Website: crate-barrel
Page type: cart
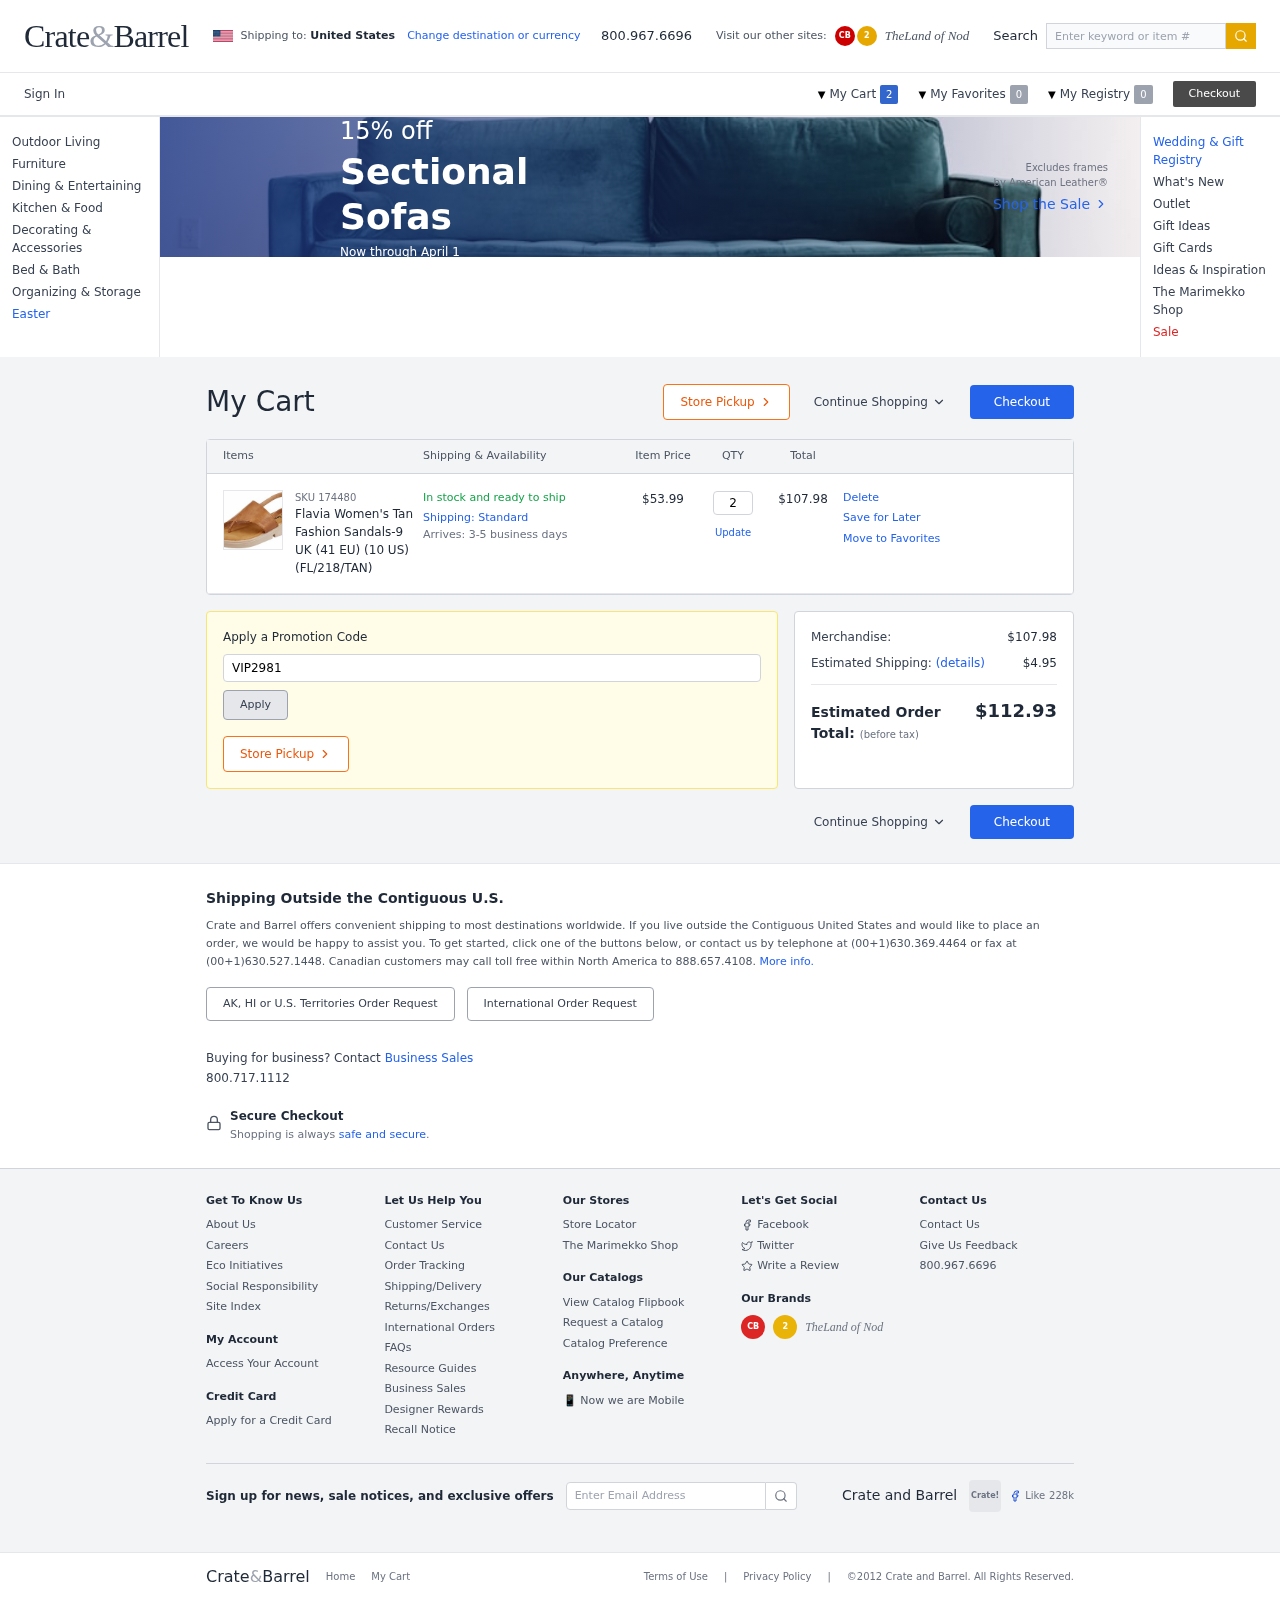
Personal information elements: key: PII_PROMO_CODE
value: VIP2981
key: PII_COUNTRY
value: United States
Product elements: key: PRODUCT1_NAME
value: Flavia Women's Tan Fashion Sandals-9 UK (41 EU) (10 US) (FL/218/TAN)
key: PRODUCT1_PRICE
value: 53.99
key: PRODUCT1_QUANTITY
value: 2
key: PRODUCT1_SKU
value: SKU 174480
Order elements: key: ORDER_NUM_ITEMS
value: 2
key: ORDER_ITEM_TOTAL
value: $107.98
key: ORDER_SUBTOTAL
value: $107.98
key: ORDER_SHIPPING_COST
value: $4.95
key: ORDER_TOTAL
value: $112.93
Search elements: key: HEADER_SEARCH
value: Enter keyword or item #